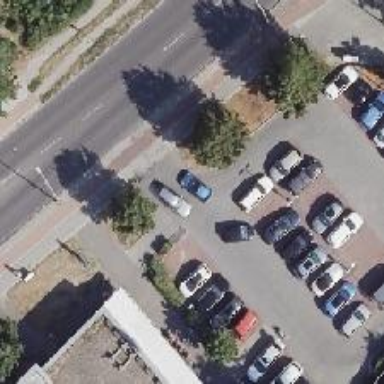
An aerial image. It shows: Parking entrance.